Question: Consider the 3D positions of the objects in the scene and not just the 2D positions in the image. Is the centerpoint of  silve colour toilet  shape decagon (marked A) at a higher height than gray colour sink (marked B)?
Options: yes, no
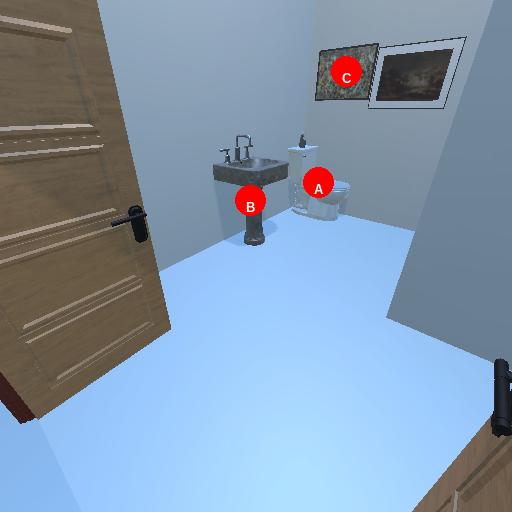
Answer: yes